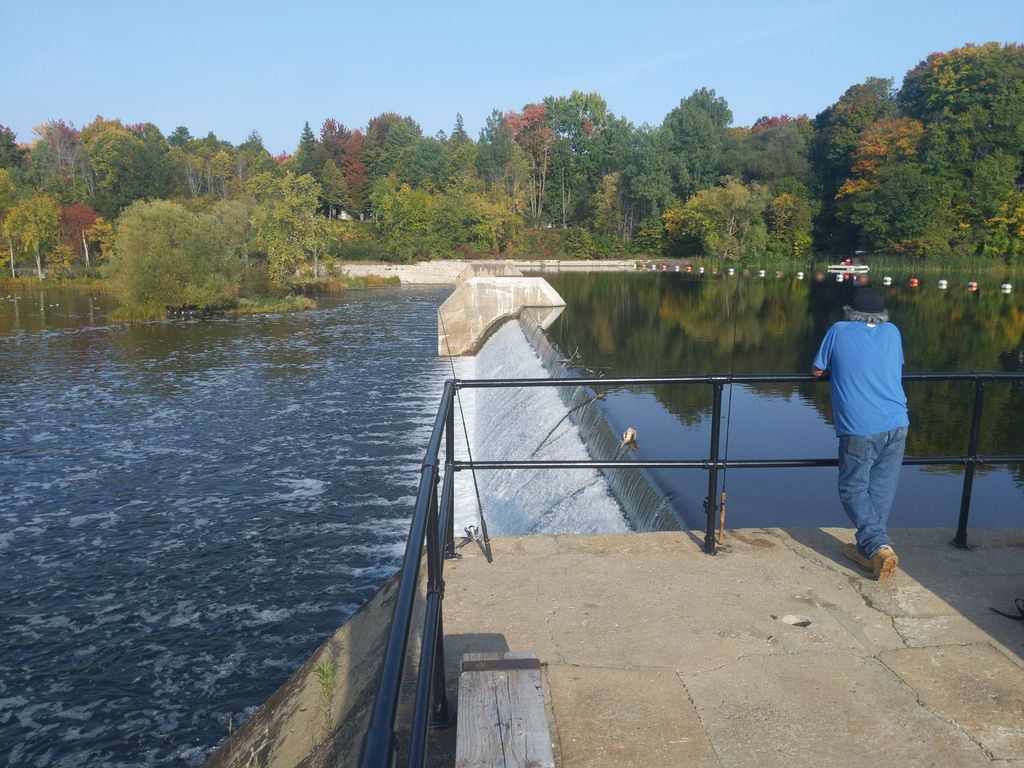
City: ottawa-gatineau